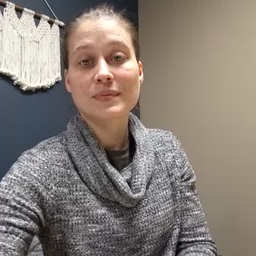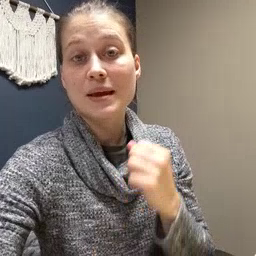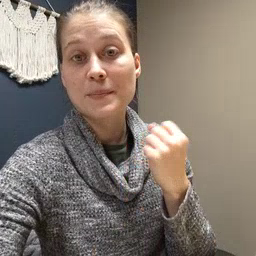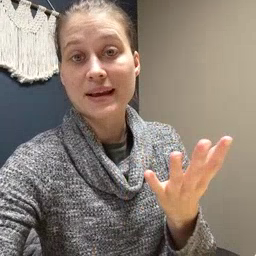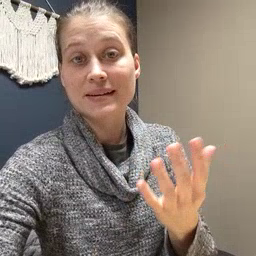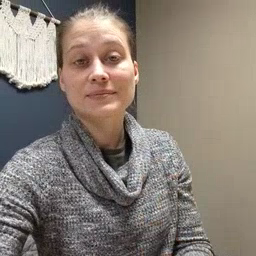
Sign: many